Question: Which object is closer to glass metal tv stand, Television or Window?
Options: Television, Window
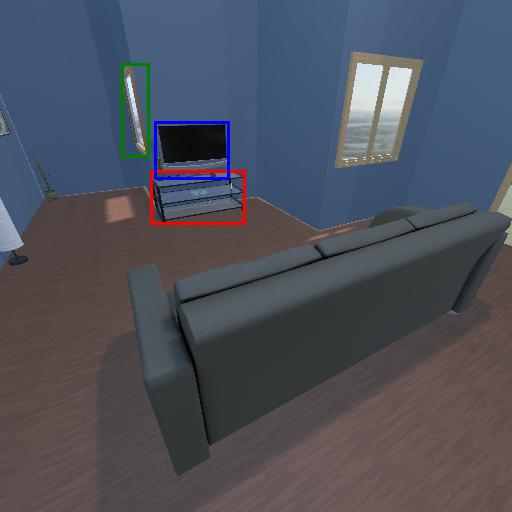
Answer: Television